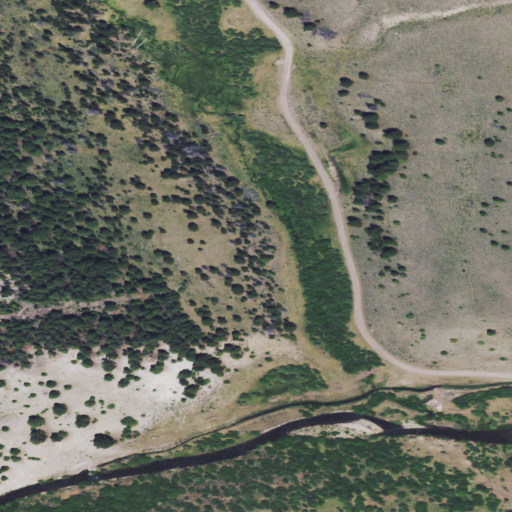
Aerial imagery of valley in Montana named Torpy Gulch containing shrub, evergreen forest, herbaceous wetlands, woody wetlands, and grassland